Question: I'm generating thumbnail images from the original jpeg files when they are being uploaded. I could actually create and move those thumbnail files to another directory, but the problem is that those thumbnail files displays only the black color while uploading.
My code.
'''
if(isset($_POST['upload'])){
$img = $_FILES['origin']['name'];
move_uploaded_file($_FILES['origin']['tmp_name'], 'image/'.$img);
define("SOURCE", 'image/');
define("DEST", 'thumb/');
define("MAXW", 120);
define("MAXH", 90);
$jpg = SOURCE.$img;
if($jpg){
list($width, $height, $type) = getimagesize($jpg); //$type will return the type of the image
if(MAXW >= $width && MAXH >= $height){
$ratio = 1;
}elseif($width > $height){
$ratio = MAXW / $width;
}else{
$ratio = MAXH / $height;
}
$thumb_width = round($width * $ratio); //get the smaller value from cal # floor()
$thumb_height = round($height * $ratio);
$thumb = imagecreatetruecolor($thumb_width, $thumb_height);
$path = DEST.$img."_thumb.jpg";
imagejpeg($thumb, $path);
echo "<img src='".$path."' alt='".$path."' />";
}
imagedestroy($thumb);
}
'''
and the thumbnail file looks like this:

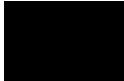
Answer: Hmm, I just found my bug right now. The problem is that I use '$jpg = SOURCE.$img;' instead of '$jpg = imagecreatefromjpeg($jpg);' and also I need to copy the sample image to the new thumbnail image using
'''
imagecopyresampled( $thumb, $jpg, 0, 0, 0, 0, $thumb_width, $thumb_height, $width, $height );
'''
Then it works!!!
Thanks Alex for your answer which lead me to this solution.